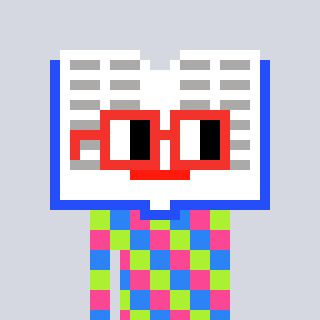
a pixel art character with square red glasses, a dictionary-shaped head and a redpinkish-colored body on a cool background